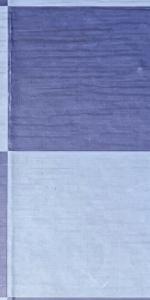
Label: Empty